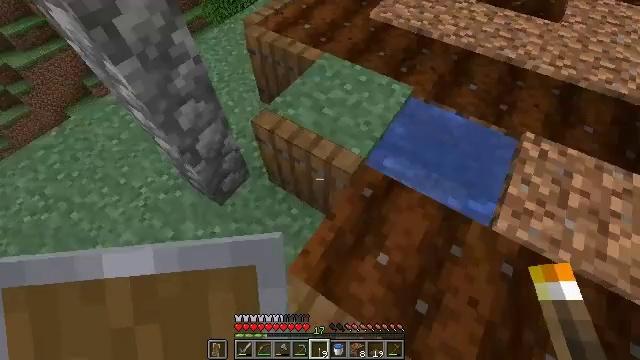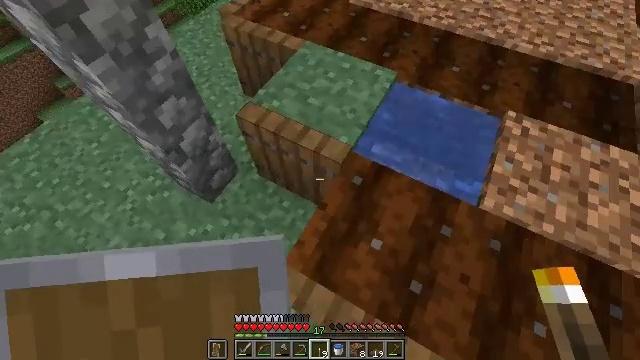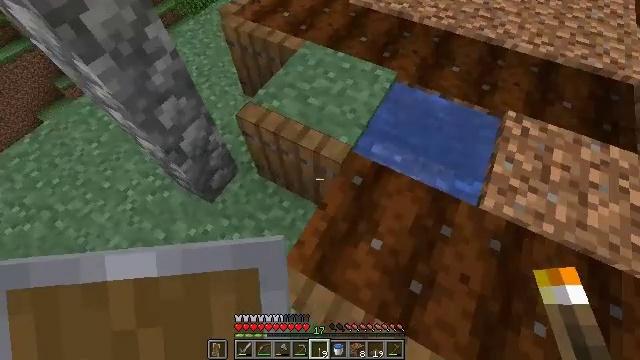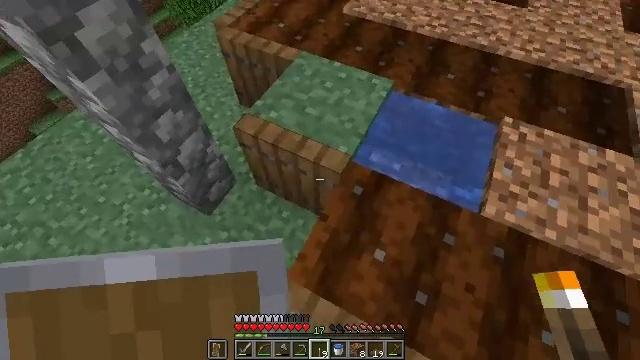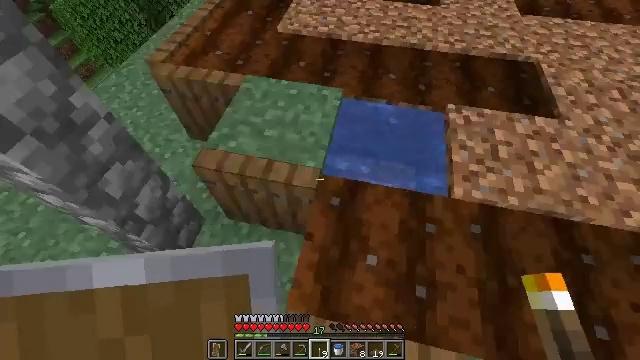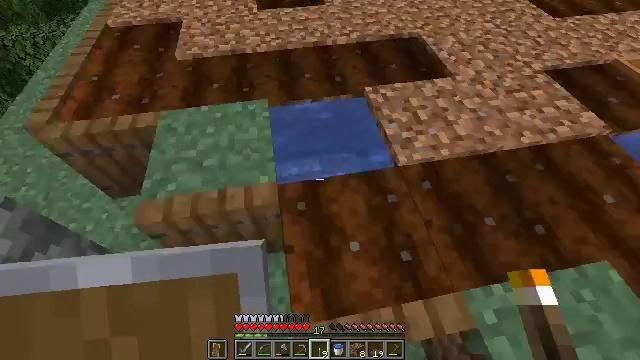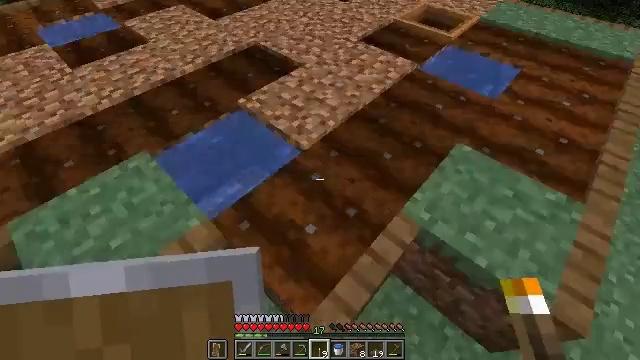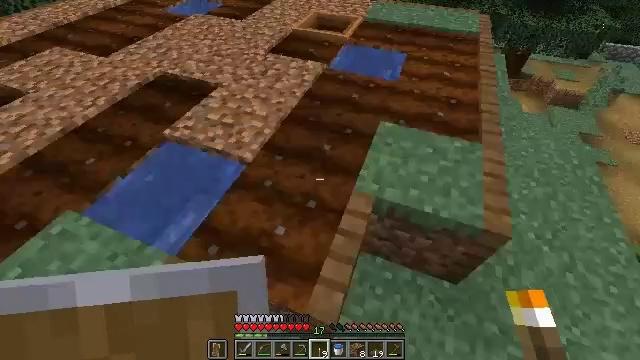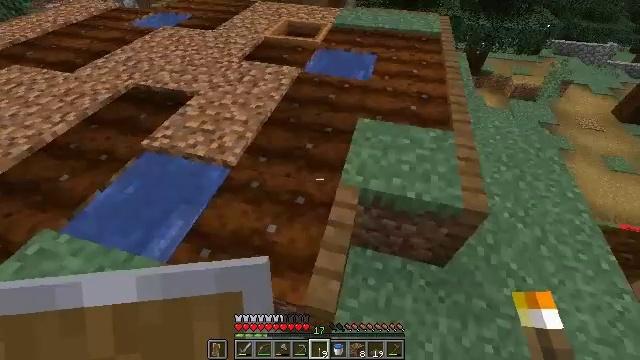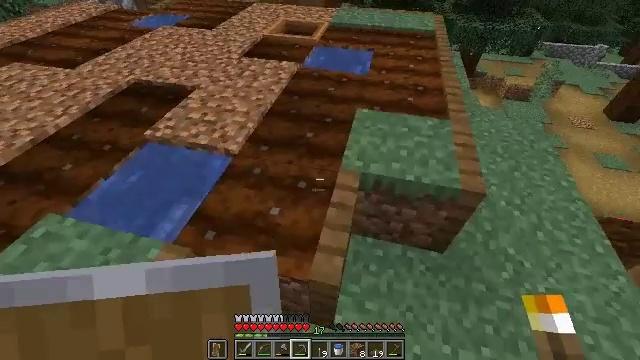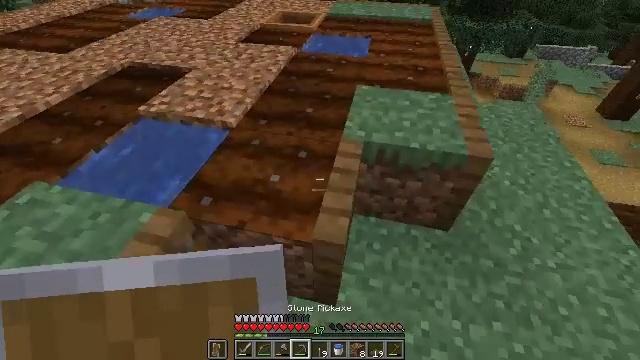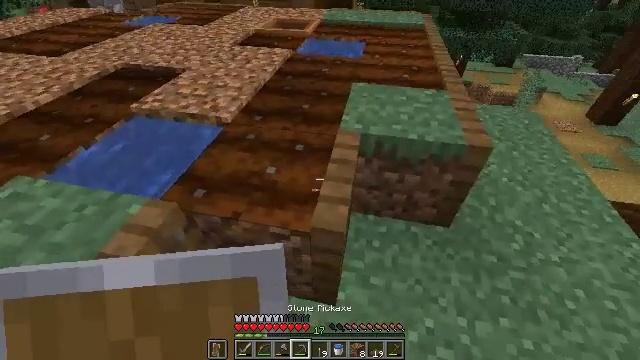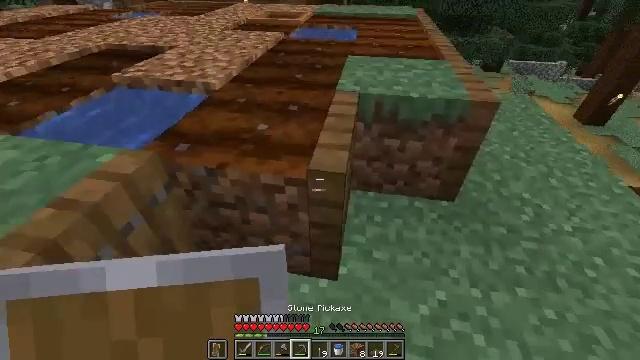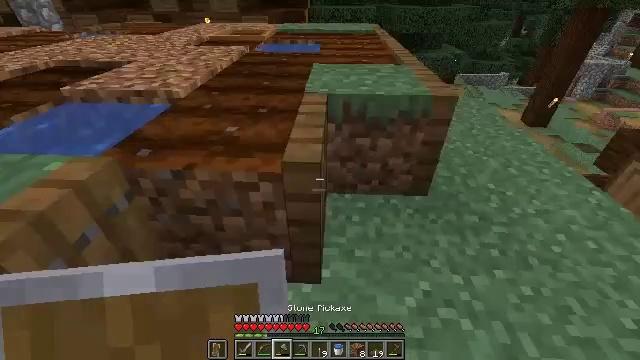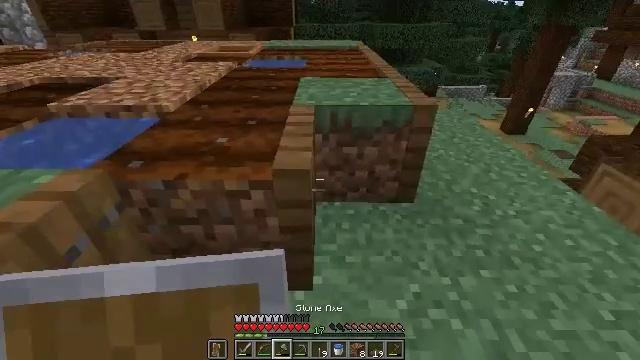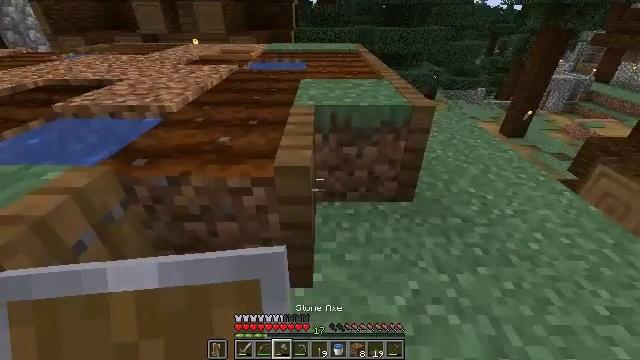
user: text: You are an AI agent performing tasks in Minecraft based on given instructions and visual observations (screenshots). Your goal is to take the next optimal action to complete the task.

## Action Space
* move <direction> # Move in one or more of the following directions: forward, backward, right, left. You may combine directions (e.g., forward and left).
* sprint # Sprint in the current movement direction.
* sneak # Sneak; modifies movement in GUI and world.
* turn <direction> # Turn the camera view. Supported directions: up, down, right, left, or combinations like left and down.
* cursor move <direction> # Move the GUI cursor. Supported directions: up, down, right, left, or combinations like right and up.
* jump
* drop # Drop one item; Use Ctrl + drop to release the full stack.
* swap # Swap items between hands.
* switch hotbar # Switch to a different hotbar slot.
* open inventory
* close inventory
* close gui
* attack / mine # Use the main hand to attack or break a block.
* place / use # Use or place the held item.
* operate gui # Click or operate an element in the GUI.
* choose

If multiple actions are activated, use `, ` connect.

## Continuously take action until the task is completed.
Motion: motion action
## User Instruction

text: Collect the spruce trapdoor from its position.
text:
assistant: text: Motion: turn right and down
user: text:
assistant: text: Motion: no_op
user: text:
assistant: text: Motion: move forward and move left, turn right and up
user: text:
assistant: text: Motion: move left, turn right and up
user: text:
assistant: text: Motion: move back and move left, turn right and up
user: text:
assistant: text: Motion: move back and move left, turn right and up
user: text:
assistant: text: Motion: move back and move left, turn right and up
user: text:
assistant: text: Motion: move back, turn right and up
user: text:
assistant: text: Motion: switch to hotbar 4
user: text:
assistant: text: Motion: turn up, switch to hotbar 4
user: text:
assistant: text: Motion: turn right and up, switch to hotbar 4
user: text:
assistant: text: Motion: turn right and up
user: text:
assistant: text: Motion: turn right and up, switch to hotbar 3
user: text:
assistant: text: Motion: turn right and up, switch to hotbar 3
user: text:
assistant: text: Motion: switch to hotbar 3
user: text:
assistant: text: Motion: move right
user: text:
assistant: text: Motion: move right, turn left and up
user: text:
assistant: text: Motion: move right, turn left and up
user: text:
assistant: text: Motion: move right, turn left and up
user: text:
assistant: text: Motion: move back and move right, turn left and up
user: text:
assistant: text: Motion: move back and move right, turn left and up
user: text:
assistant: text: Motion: turn left and up
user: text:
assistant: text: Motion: turn left
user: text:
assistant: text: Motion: attack / mine
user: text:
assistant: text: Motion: attack / mine
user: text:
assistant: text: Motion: attack / mine
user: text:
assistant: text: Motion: attack / mine
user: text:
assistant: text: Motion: attack / mine
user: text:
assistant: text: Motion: attack / mine
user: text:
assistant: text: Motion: attack / mine